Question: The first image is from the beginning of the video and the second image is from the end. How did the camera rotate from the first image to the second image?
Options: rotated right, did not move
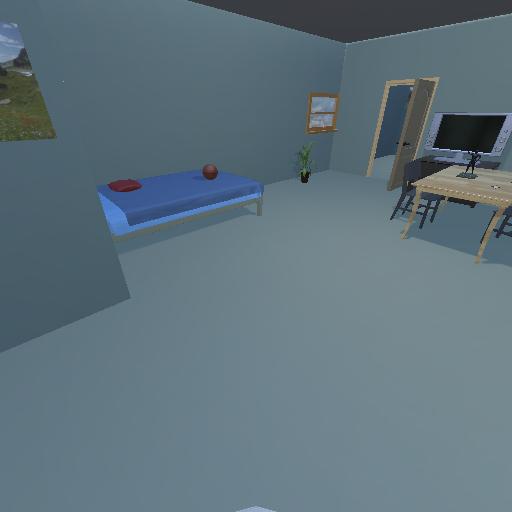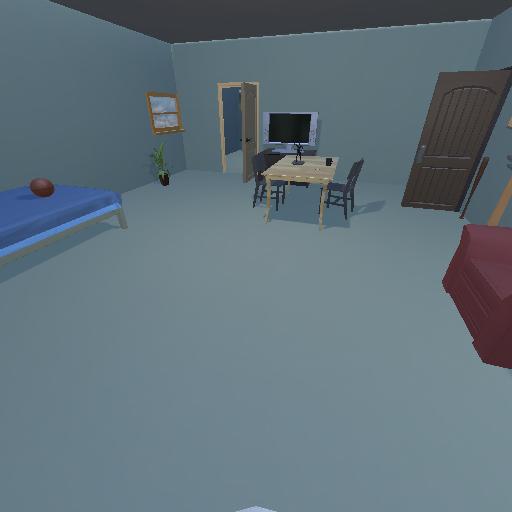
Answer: rotated right